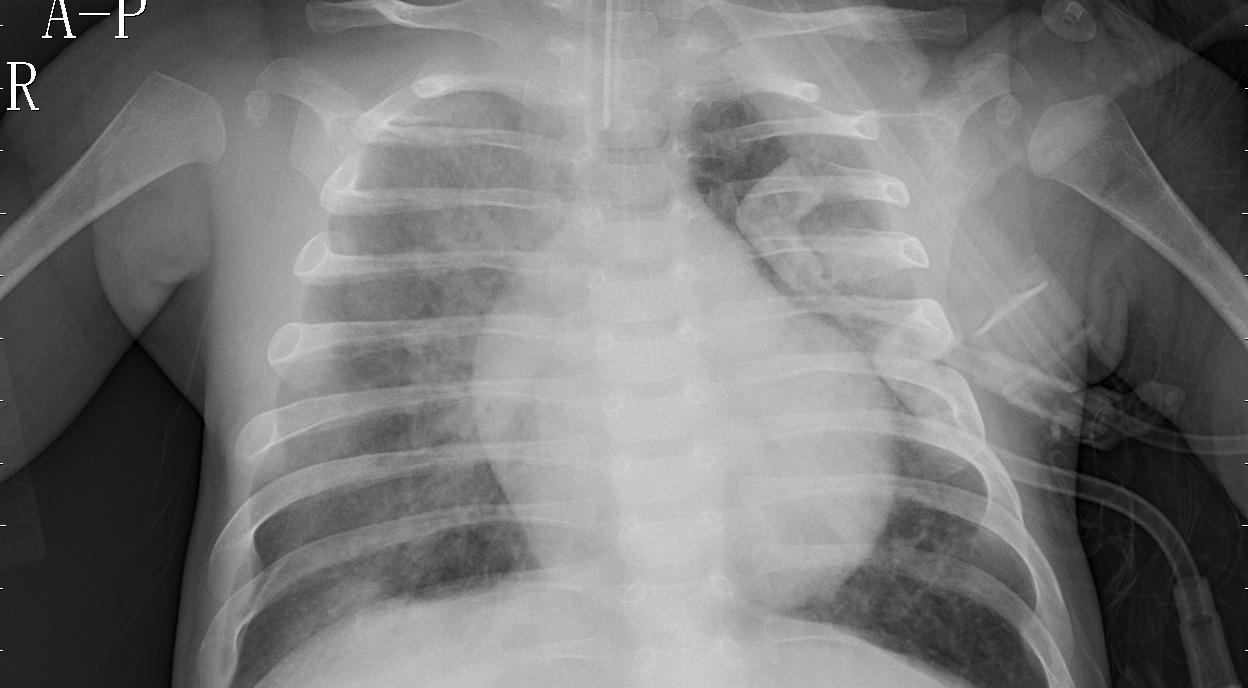
Diagnosis: PNEUMONIA